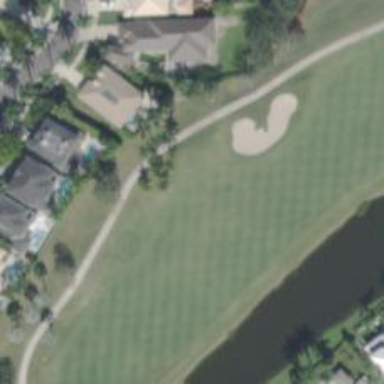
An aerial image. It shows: Path designated for golf carts.